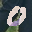
Label: 0